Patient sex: M
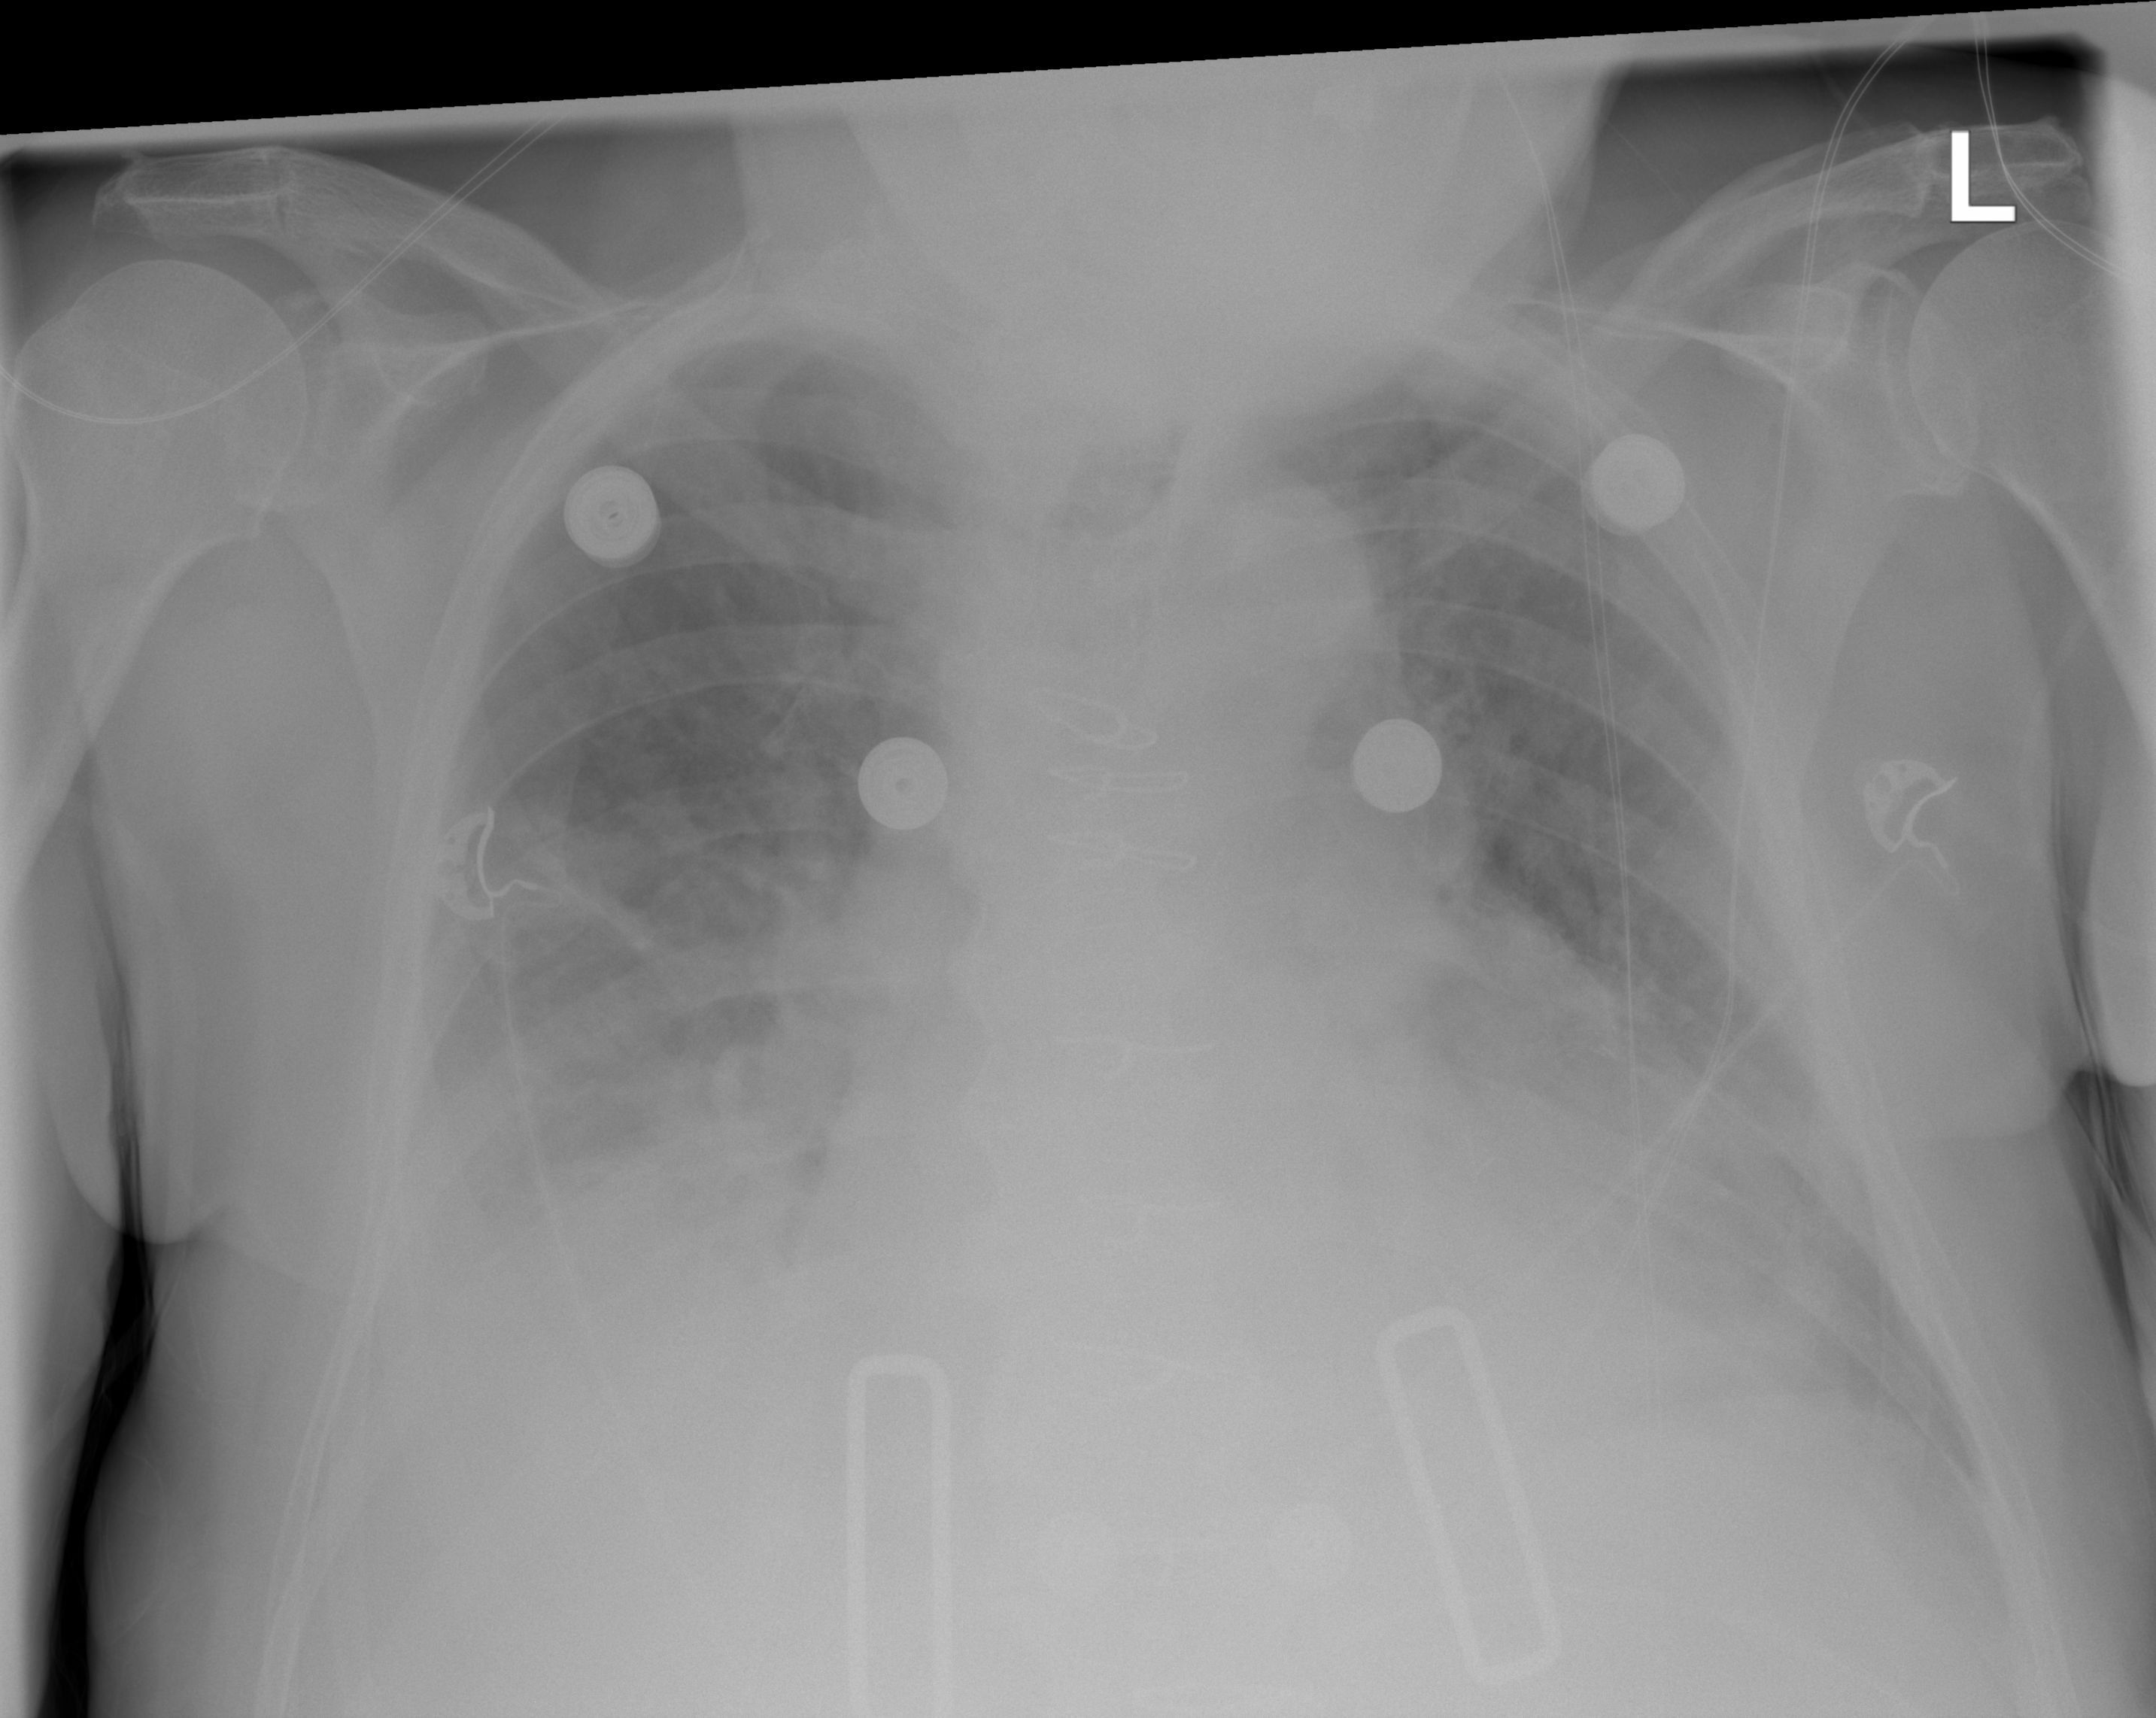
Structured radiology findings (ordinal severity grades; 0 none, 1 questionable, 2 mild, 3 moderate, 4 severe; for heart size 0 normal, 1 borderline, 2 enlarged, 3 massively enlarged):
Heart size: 2
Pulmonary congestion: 3
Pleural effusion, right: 2
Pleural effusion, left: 3
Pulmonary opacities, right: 3
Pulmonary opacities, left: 2
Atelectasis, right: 3
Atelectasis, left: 3